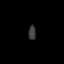
Tissue: lung
Cell type: Endothelial cells
Senescence score: 0.5495
Nuclear area (px): 107
Mean DAPI intensity: 57.505